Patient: sex M, age 26
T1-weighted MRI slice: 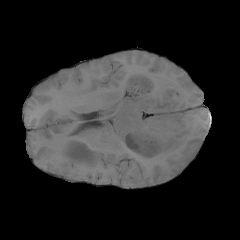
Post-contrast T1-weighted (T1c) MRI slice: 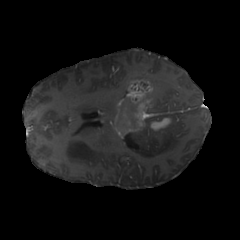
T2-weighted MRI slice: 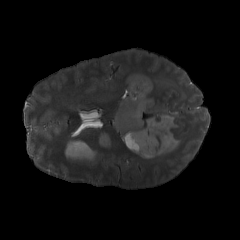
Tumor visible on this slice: yes
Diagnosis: Astrocytoma, IDH-mutant
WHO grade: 4